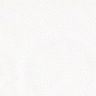
Metastatic tissue present: yes